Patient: sex F, age 73
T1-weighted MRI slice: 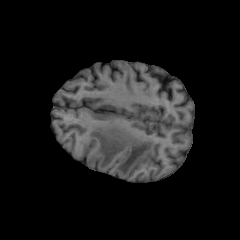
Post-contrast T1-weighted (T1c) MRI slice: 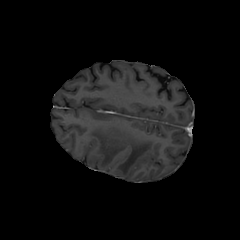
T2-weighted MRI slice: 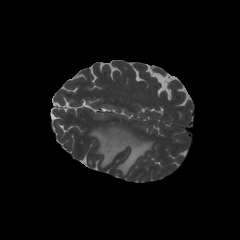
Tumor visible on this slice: yes
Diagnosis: Glioblastoma, IDH-wildtype
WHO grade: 4